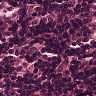
Metastatic tissue present: no